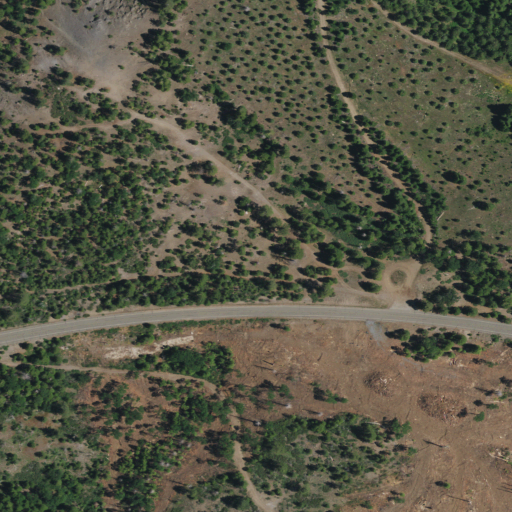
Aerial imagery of plain(s) in California named Darlington Flat containing shrub, evergreen forest, open development, grassland, and low intensity development